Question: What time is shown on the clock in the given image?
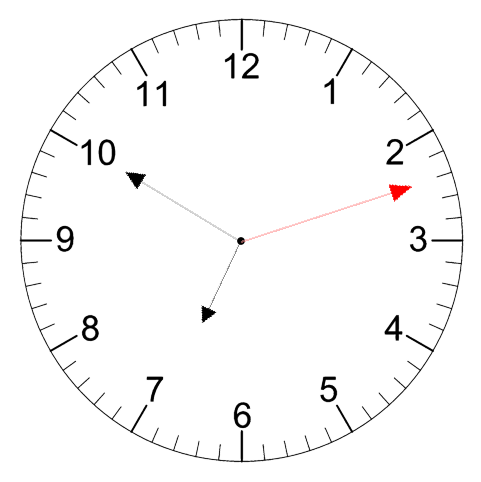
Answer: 06:50:12